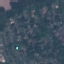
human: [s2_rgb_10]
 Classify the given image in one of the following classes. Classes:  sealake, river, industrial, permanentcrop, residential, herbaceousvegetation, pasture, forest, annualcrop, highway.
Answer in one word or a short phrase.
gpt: Residential